Aerial crown-view tile of a tropical tree (Barro Colorado Island, Panama), acquired 20250818:
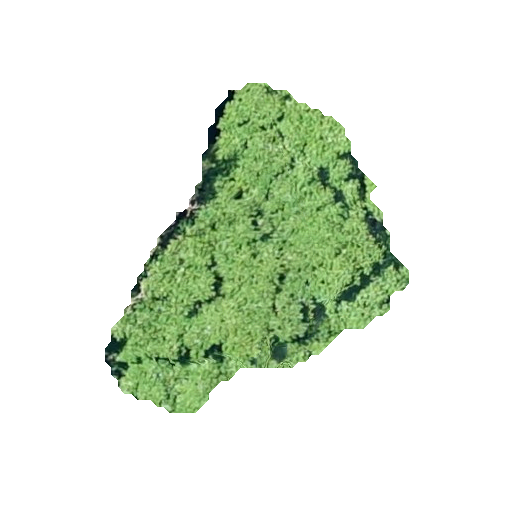
Species: Tachigali panamensis
GBIF accepted scientific name: Tachigali panamensis
Crown area: 82.427 m²